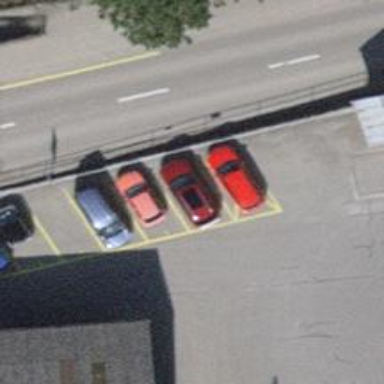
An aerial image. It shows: Car-sharing service available at this location.